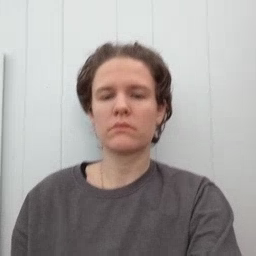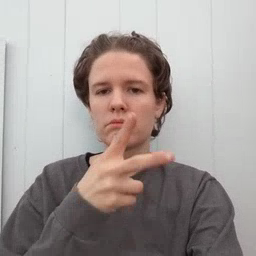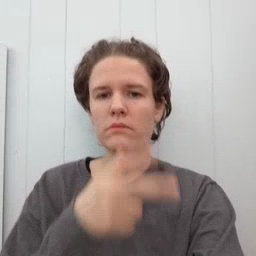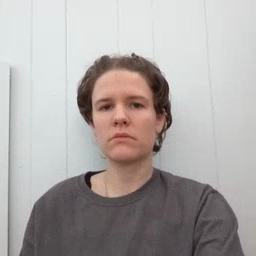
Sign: hen